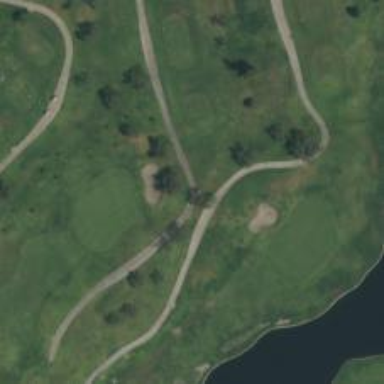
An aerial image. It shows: Path for golf carts.